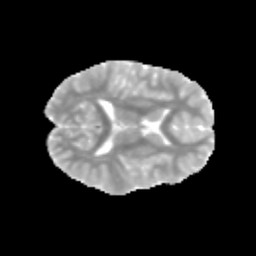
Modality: MD
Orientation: axial
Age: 9
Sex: male
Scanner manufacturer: siemens
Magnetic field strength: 3 T
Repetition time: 3.8 s
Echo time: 0.07 s